Question: I have the following svg
'''
<g id="end" transform="translate(125,125)">
<path fill="#4DB3B3" d="M50,2.333C23.674,2.333,2.333,23.674,2.333,50S23.674,97.667,50,97.667S97.667,76.326,97.667,50S76.326,2.333,50,2.333z
M82.771,58.973H17.229c-0.862,0-1.561-0.699-1.561-1.561V42.587c0-0.862,0.699-1.561,1.561-1.561h65.542
c0.862,0,1.561,0.699,1.561,1.561v14.825C84.332,58.274,83.633,58.973,82.771,58.973z"/>
<title>End</title>
</g>
'''
The generated svg looks like

If I were to drag from the blue area the dragging works fine.
The only issue I am facing is whenever I try to drag from the center (white area), the event listener doesn't fire. As if the white area in the middle is not part of the SVG.
How can I tackle this issue ?
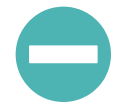
Answer: > As if the white area in the middle is not part of the SVG.
Because it's not part of SVG :) The white area inside is the page background. You could try to put something filled inside (like a white rectangle)?
'''
<g id="end" transform="translate(125,125)">
<rect x="10" y="40" width="80" height="20" style="fill:#fff"></rect>
<path fill="#4DB3B3" d="M50,2.333C23.674,2.333,2.333,23.674,2.333,50S23.674,97.667,50,97.667S97.667,76.326,97.667,50S76.326,2.333,50,2.333z
M82.771,58.973H17.229c-0.862,0-1.561-0.699-1.561-1.561V42.587c0-0.862,0.699-1.561,1.561-1.561h65.542
c0.862,0,1.561,0.699,1.561,1.561v14.825C84.332,58.274,83.633,58.973,82.771,58.973z"/>
<title>End</title>
</g>
'''